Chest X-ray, PA view. Patient: 46 years old, sex F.
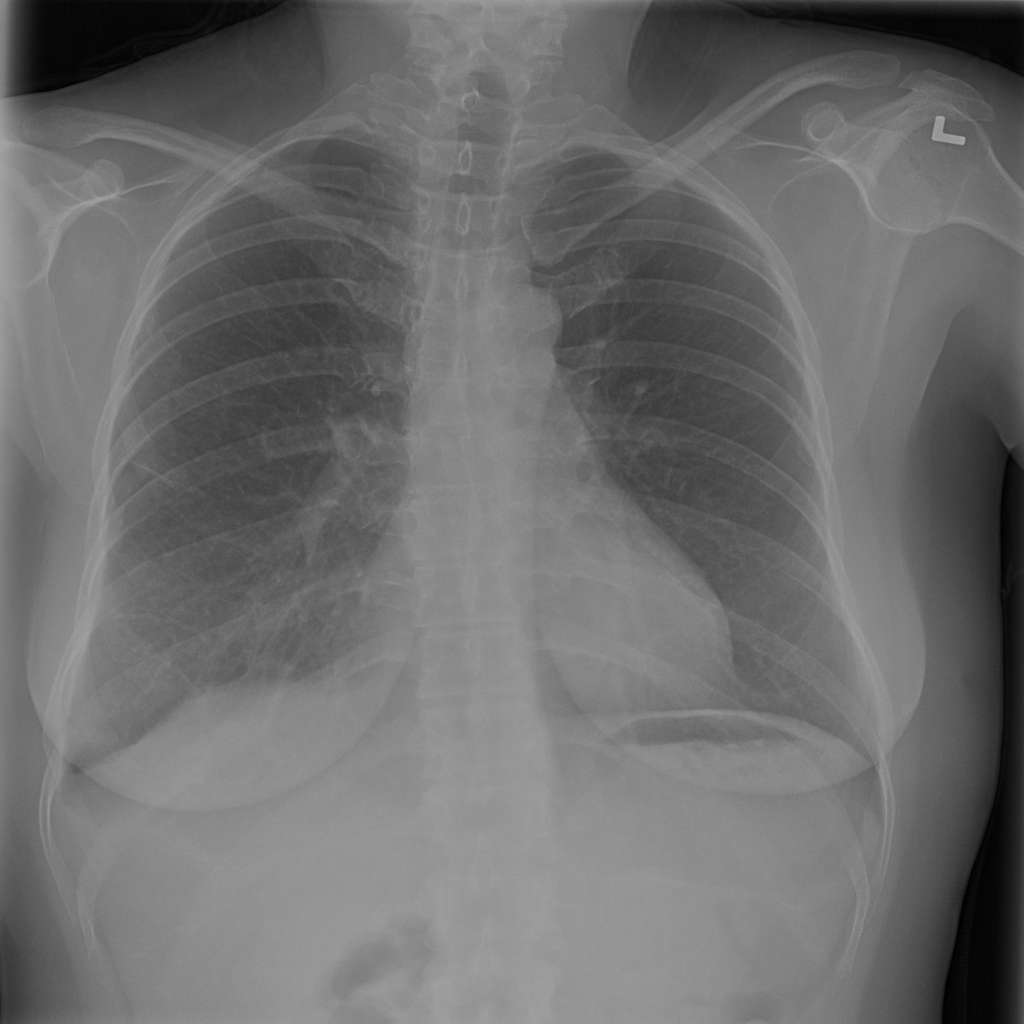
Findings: No Finding